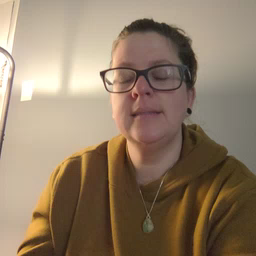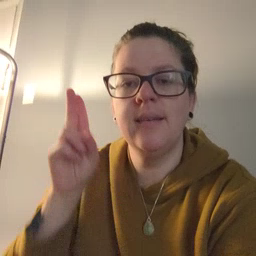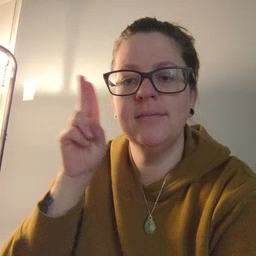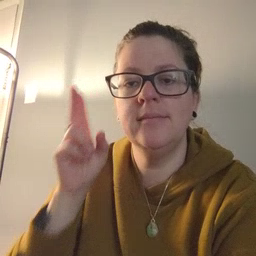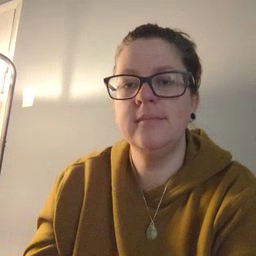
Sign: uncle